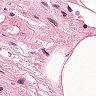
Metastatic tissue present: no